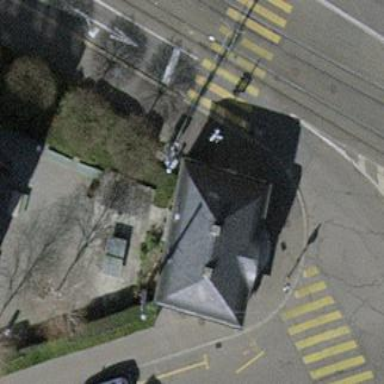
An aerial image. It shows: Hipped roof service building.